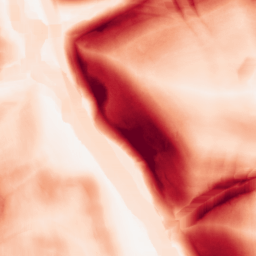
Category: morphological
Decomposition family: morphological_gradient
Decomposition parameters: size: 15
shape: square
Upsampling method: bicubic_3x
Upsampling parameters: scale: 3
Upsampling scale: 3